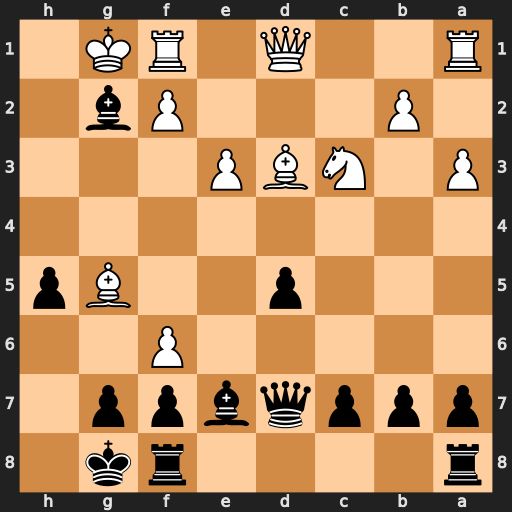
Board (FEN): r4rk1/pppqbpp1/5P2/3p2Bp/8/P1NBP3/1P3Pb1/R2Q1RK1
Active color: b
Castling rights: -
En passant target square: -
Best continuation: Qh3 f3 Bd6